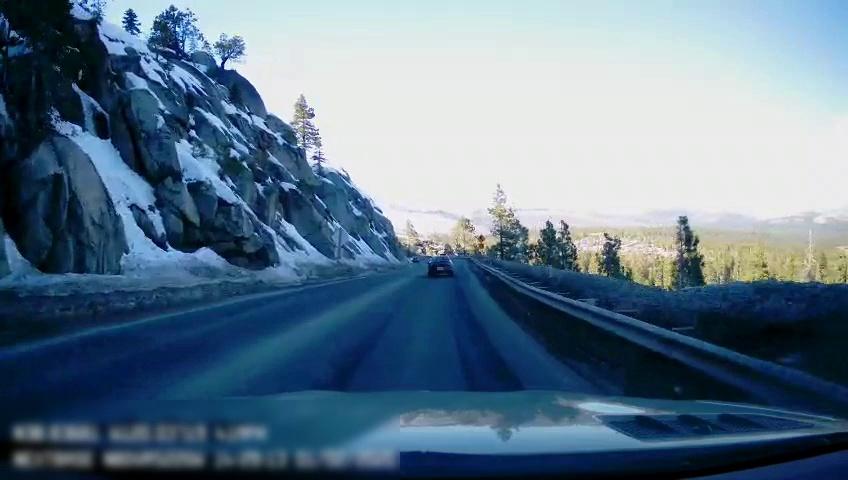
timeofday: Day
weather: Sunny
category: Drivable Space
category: Vehicles | Car
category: Lanes | Opposite Lane
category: Lanes | Opposite Lane
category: Lanes | Current Lane